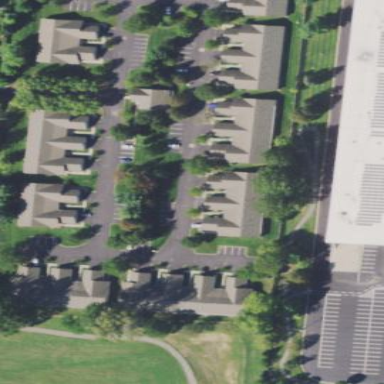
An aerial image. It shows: Residential area with apartments.